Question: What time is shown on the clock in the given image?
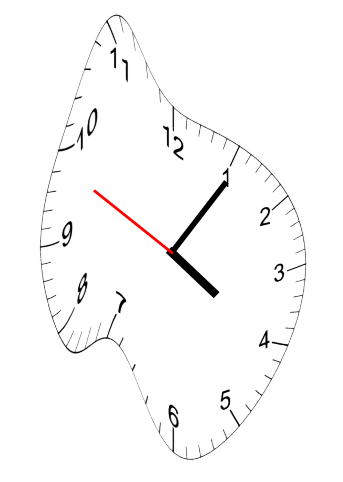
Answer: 04:05:49